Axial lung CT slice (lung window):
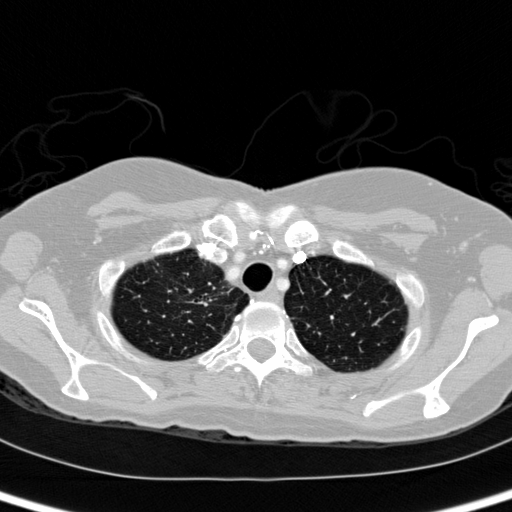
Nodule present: no